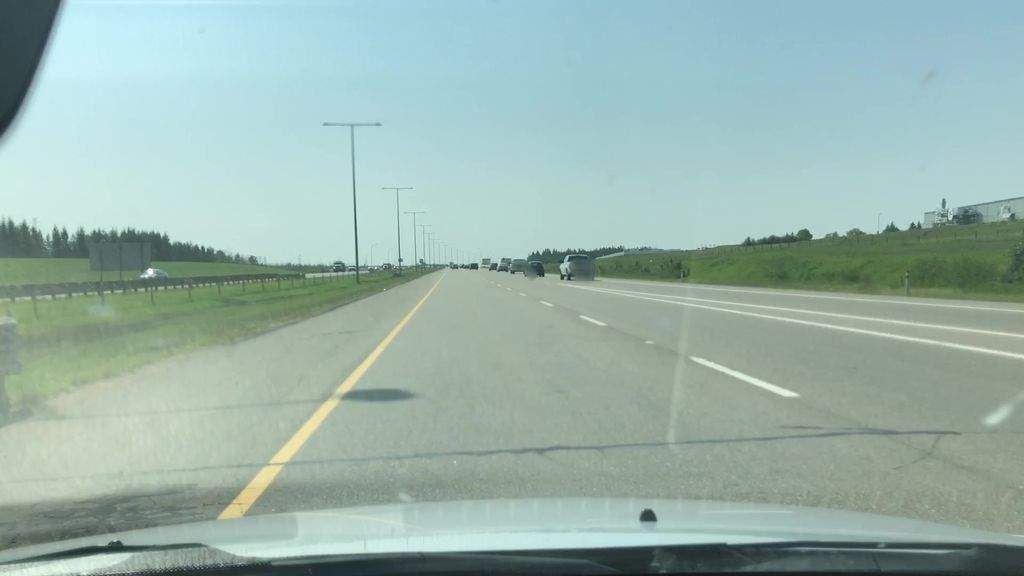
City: edmonton